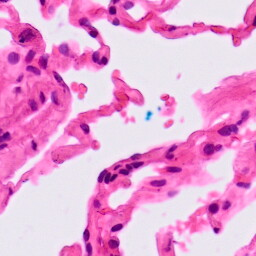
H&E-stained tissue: Lung